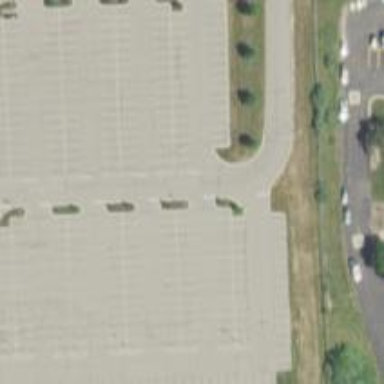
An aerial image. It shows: Parking area.